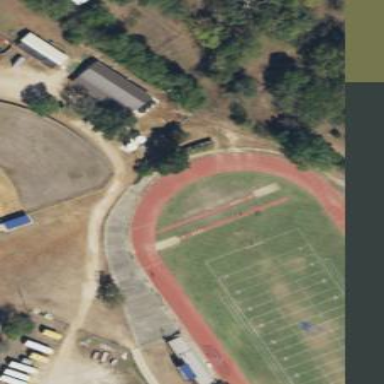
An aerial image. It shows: American football pitch.